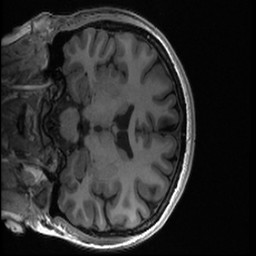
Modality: T1w
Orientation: coronal
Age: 18
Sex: female